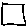
Label: square